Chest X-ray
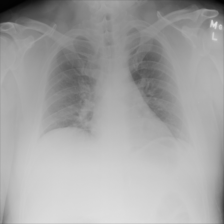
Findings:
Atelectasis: negative
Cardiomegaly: negative
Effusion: negative
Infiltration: negative
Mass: negative
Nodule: negative
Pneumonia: negative
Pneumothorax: negative
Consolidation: negative
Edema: negative
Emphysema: negative
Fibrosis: negative
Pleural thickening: negative
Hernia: negative